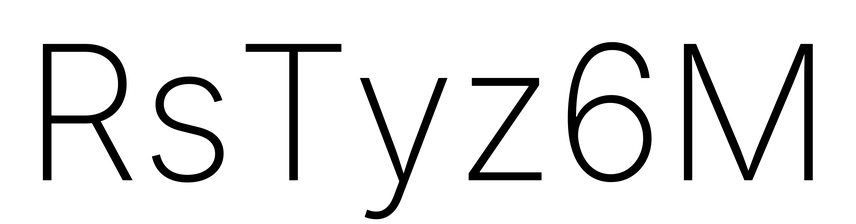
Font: Inter_ExtraLight